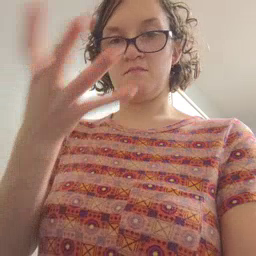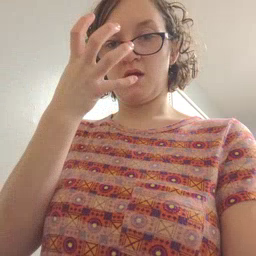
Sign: mad